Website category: university
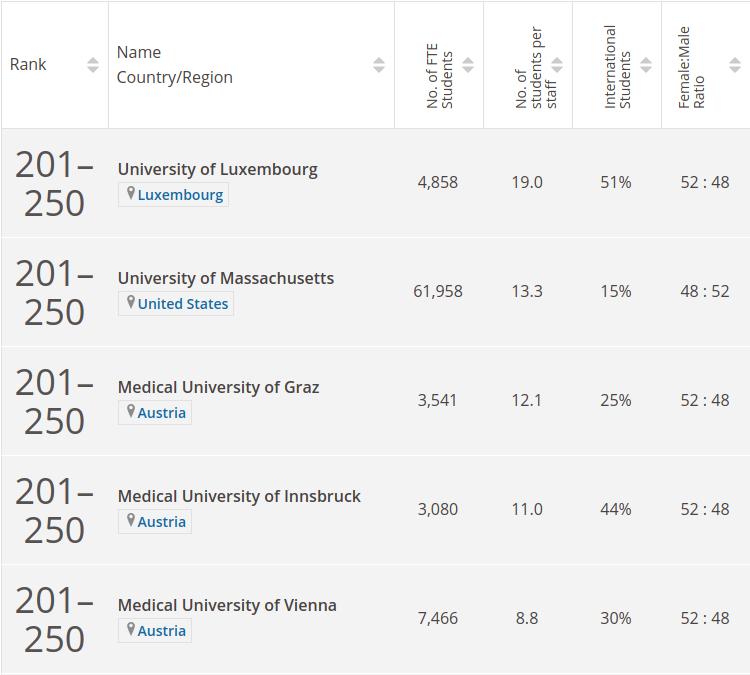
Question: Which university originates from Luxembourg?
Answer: University of Luxembourg

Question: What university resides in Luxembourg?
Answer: University of Luxembourg

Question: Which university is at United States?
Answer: University of Massachusetts

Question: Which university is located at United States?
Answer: University of Massachusetts

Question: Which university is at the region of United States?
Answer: University of Massachusetts

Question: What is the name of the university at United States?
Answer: University of Massachusetts

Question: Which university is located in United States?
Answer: University of Massachusetts

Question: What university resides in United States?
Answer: University of Massachusetts

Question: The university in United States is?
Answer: University of Massachusetts

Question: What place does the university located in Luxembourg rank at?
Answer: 201250

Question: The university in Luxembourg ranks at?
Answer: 201250

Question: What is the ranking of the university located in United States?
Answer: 201250

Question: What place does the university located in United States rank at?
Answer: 201250